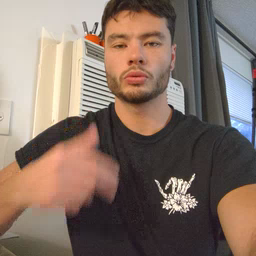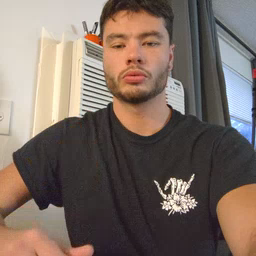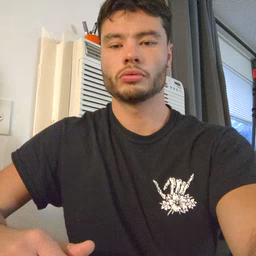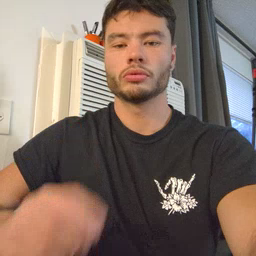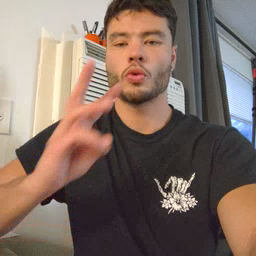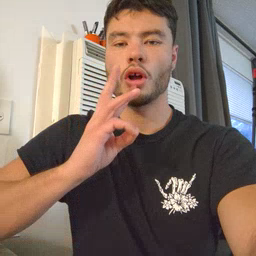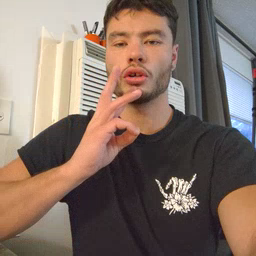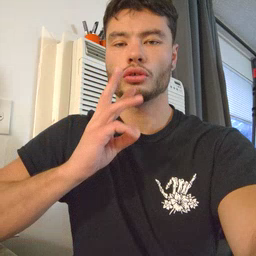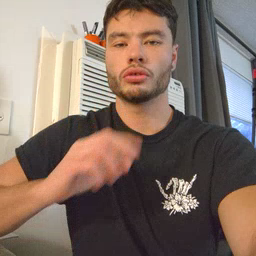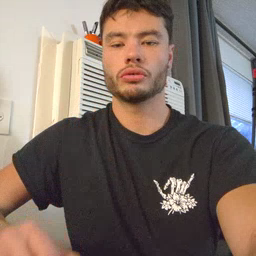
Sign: water